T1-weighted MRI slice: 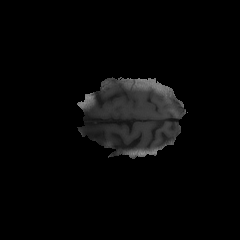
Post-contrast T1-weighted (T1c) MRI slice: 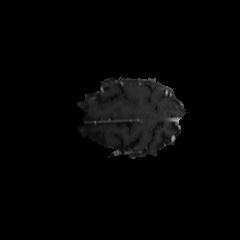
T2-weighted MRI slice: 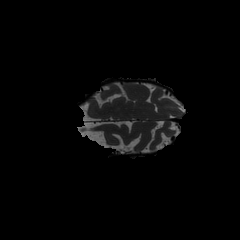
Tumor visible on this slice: no